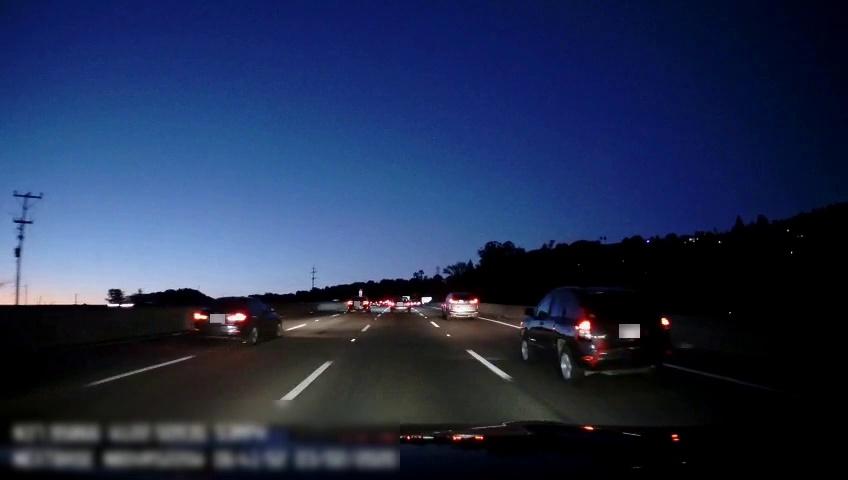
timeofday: Night
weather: Other
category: Drivable Space
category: Vehicles | SUV
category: Vehicles | Car
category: Vehicles | Car
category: Vehicles | Car
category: Vehicles | SUV
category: Lanes | Current Lane
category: Lanes | Current Lane
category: Lanes | Alternate Lane
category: Lanes | Alternate Lane
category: Lanes | Alternate Lane